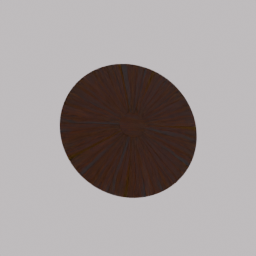
Label: furniture